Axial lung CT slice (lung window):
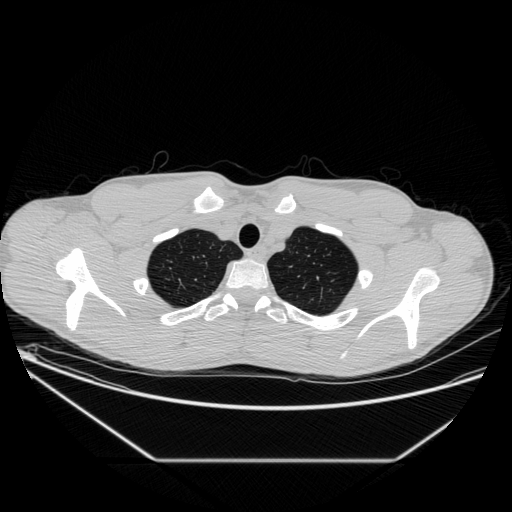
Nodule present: no